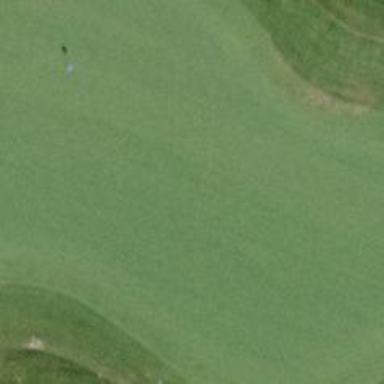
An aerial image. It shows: Golf hole.